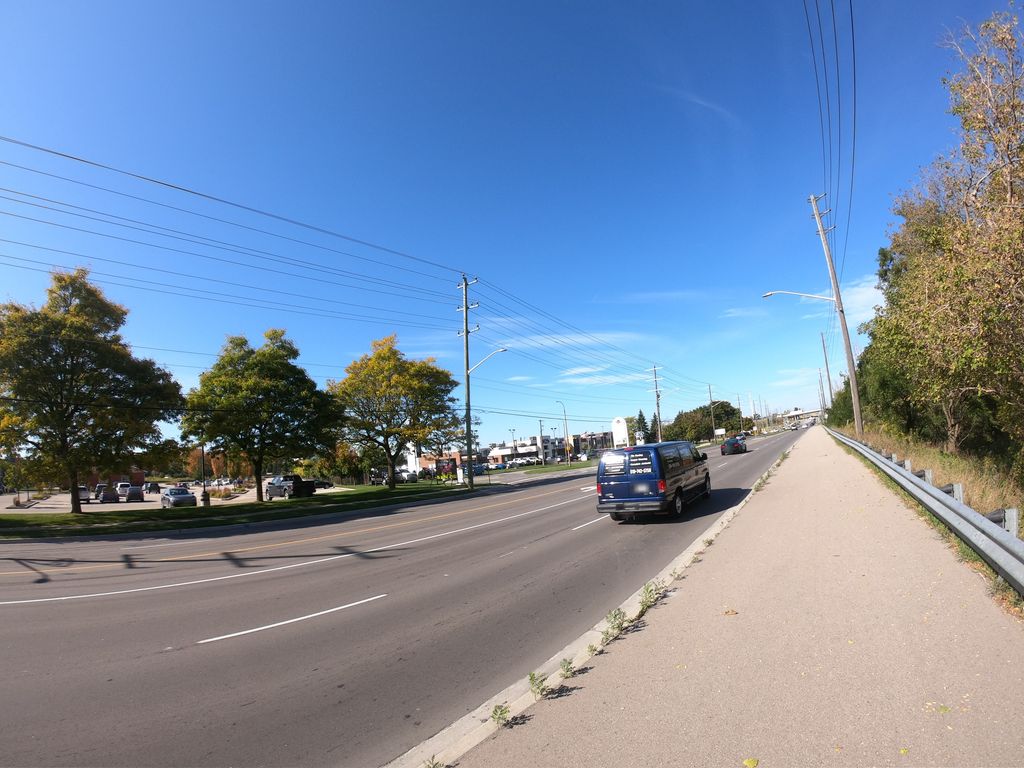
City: kitchener-waterloo